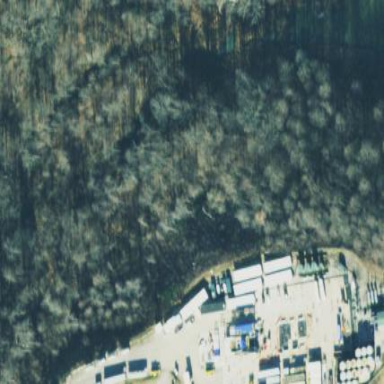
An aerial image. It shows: Industrial area used for fracking.